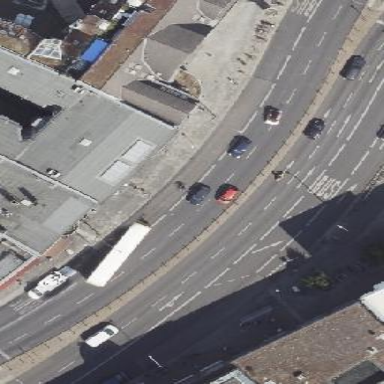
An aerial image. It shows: Traffic island.